Aerial crown-view tile of a tropical tree (Barro Colorado Island, Panama), acquired 20250317:
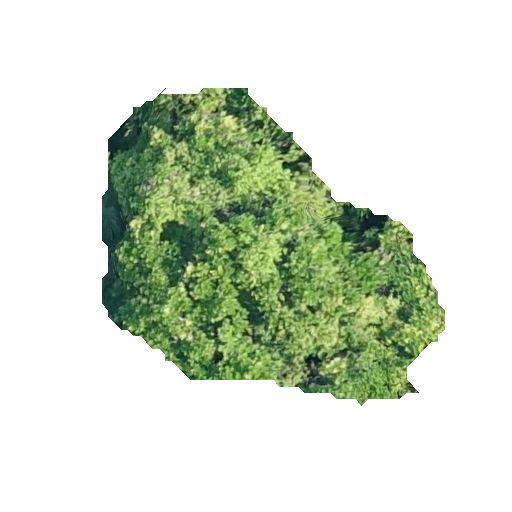
Species: Anacardium excelsum
GBIF accepted scientific name: Anacardium excelsum
Crown area: 109.579 m²